Aerial crown-view tile of a tropical tree (Barro Colorado Island, Panama), acquired 20250915:
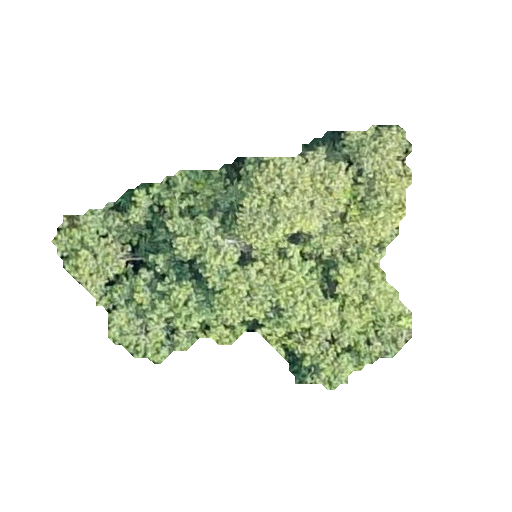
Species: Luehea seemannii
GBIF accepted scientific name: Luehea seemannii
Crown area: 88.241 m²